Aerial crown-view tile of a tropical tree (Barro Colorado Island, Panama), acquired 20250715:
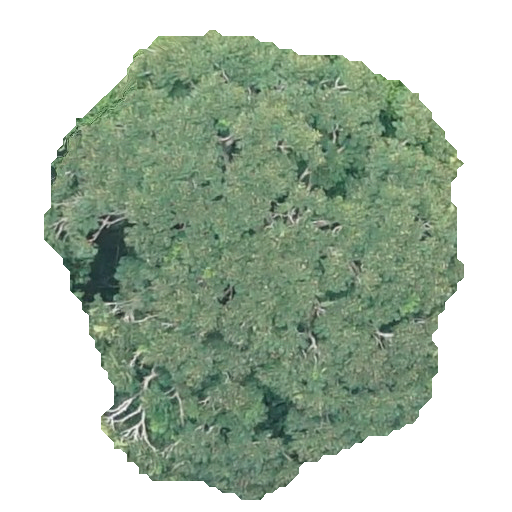
Species: Jacaranda copaia
GBIF accepted scientific name: Jacaranda copaia
Crown area: 215.675 m²